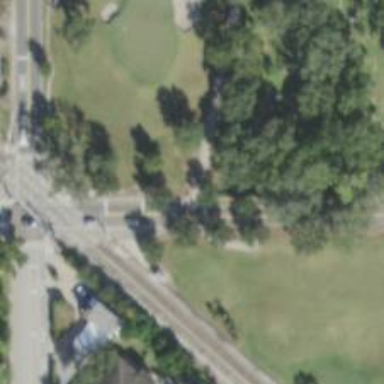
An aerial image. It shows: Footway that doubles as golf path.